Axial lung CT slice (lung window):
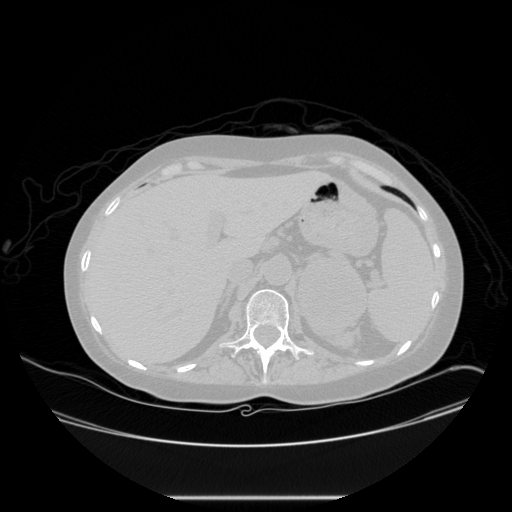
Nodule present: no